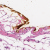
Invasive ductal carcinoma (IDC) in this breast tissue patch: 0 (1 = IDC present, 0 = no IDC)